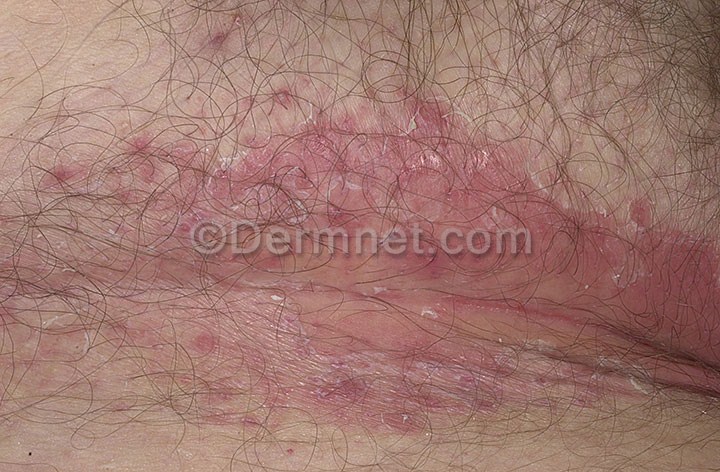
Disease: Tinea Ringworm Candidiasis and other Fungal Infections